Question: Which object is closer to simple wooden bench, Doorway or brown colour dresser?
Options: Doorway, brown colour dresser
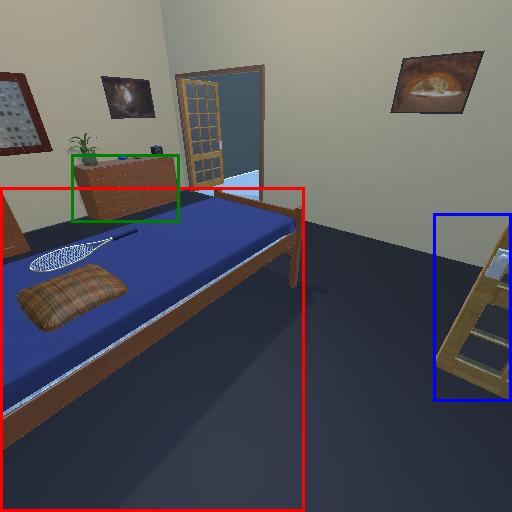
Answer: Doorway